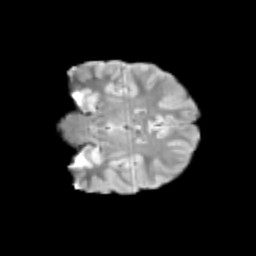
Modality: T2w
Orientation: coronal
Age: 10
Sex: male
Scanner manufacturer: siemens
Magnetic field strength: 3 T
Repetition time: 3.8 s
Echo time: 0.07 s